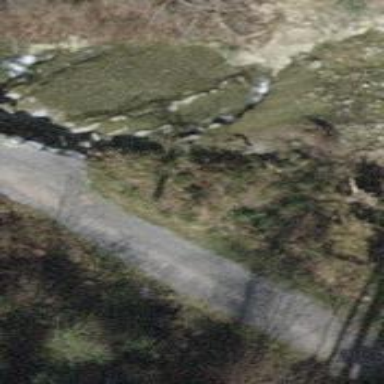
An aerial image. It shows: Culvert tunnel.